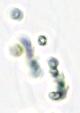
Label: Phaeocystis